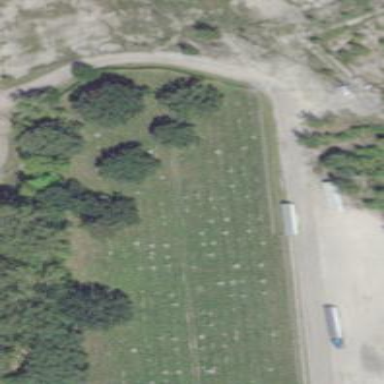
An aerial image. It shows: Cemetery.